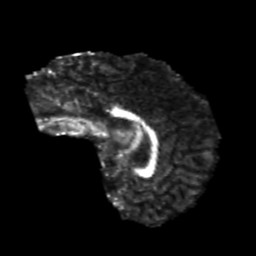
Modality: FA
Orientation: sagittal
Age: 24
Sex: male
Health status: healthy
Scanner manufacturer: philips
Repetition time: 7.388 s
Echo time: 0.08599 s